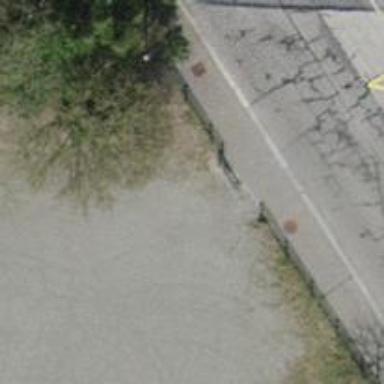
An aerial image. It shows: Swing gate.